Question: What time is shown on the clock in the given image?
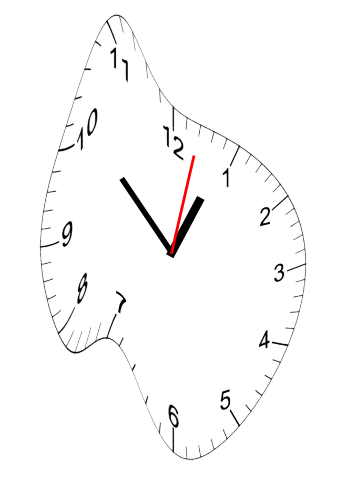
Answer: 12:52:02